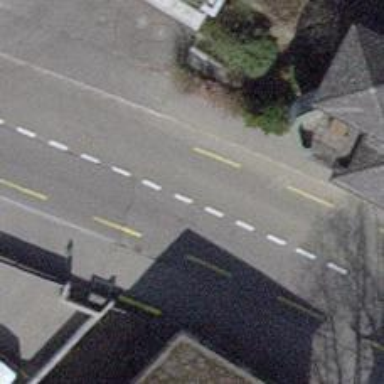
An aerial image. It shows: Primary highway with asphalt surface and designated lane for cyclists.